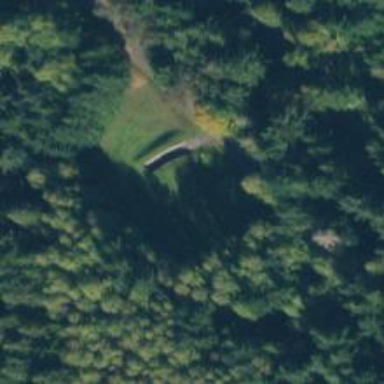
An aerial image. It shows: Military bunker.